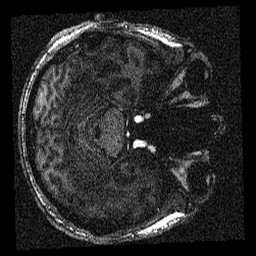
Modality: T1w
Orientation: axial
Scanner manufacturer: siemens
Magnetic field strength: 6.98 T
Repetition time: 2.5 s
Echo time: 0.00255 s